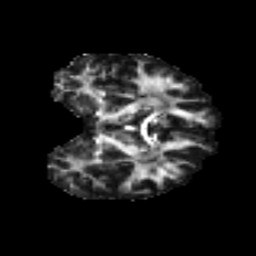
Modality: FA
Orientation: coronal
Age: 23
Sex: female
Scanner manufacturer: ge
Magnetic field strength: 3 T
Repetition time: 7.8 s
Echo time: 0.0606 s